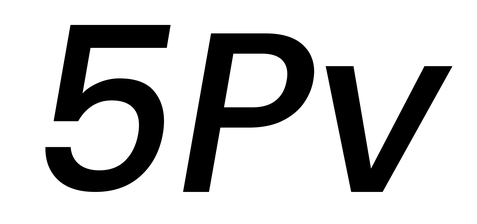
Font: Poppins-MediumItalic